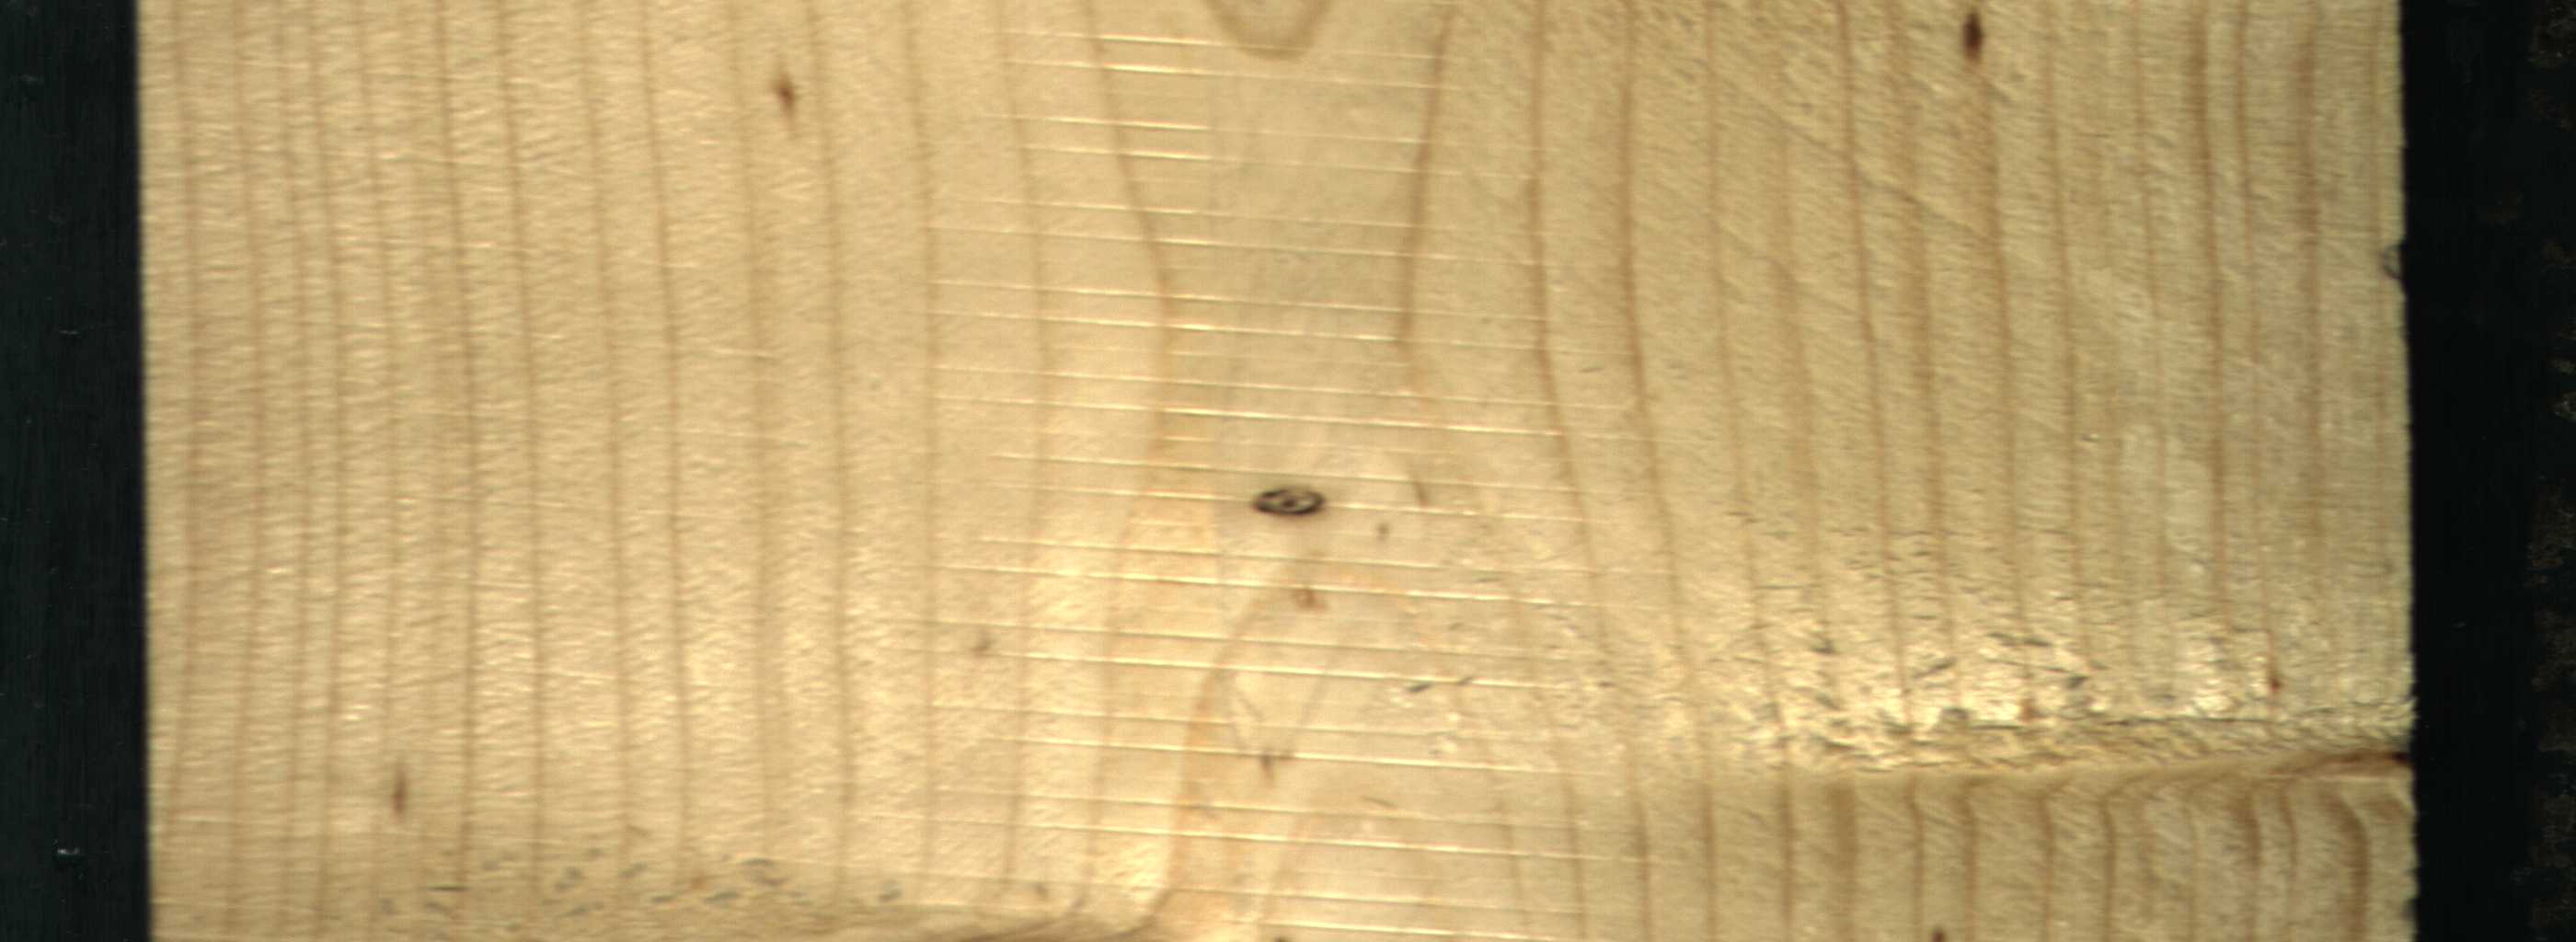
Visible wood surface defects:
Dead_Knot